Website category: sports
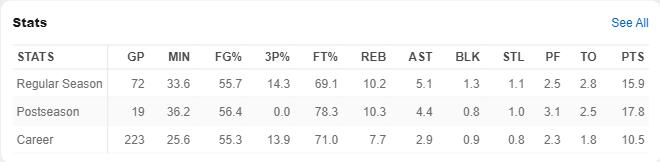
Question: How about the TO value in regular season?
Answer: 2.8

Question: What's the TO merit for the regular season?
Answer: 2.8

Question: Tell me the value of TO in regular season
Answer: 2.8

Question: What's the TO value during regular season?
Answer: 2.8

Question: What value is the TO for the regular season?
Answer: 2.8

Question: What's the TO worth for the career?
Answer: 1.8

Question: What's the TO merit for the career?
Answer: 1.8

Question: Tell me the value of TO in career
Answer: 1.8

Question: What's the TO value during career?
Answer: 1.8

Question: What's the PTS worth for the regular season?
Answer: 15.9

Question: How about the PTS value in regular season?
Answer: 15.9

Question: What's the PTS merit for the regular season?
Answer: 15.9

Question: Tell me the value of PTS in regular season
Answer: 15.9

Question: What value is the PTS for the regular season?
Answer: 15.9

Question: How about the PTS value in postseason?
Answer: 17.8

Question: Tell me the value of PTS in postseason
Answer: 17.8

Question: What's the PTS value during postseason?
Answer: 17.8

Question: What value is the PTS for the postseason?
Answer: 17.8

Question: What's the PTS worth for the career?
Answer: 10.5

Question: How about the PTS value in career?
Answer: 10.5

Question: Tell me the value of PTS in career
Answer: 10.5

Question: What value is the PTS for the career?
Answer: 10.5